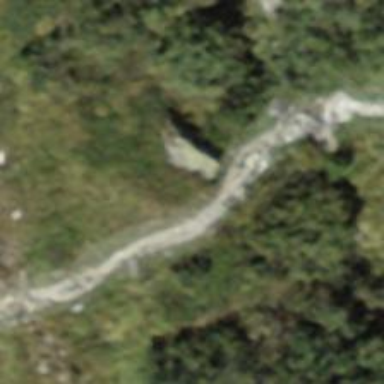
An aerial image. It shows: Path.